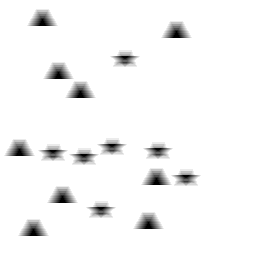
Squares: 0
Triangles: 9
Stars: 7
Total shapes: 16